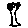
Label: tree